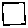
Label: square